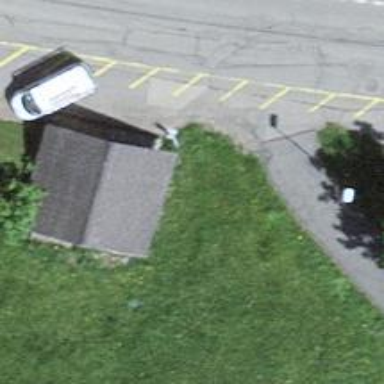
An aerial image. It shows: Garage building.